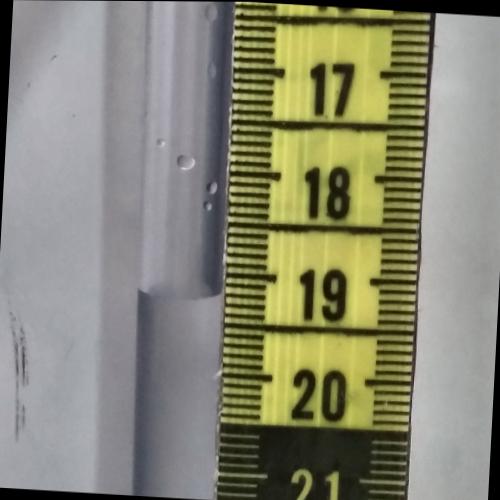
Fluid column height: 19.2 cm